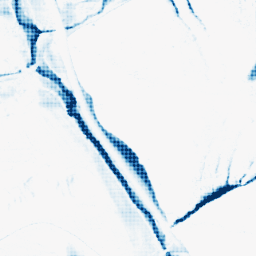
Category: morphological
Decomposition family: morphological_ellipse
Decomposition parameters: operation: closing
width: 5
height: 30
Upsampling method: sinc_hamming
Upsampling parameters: scale: 8
kernel_size: 8
Upsampling scale: 8